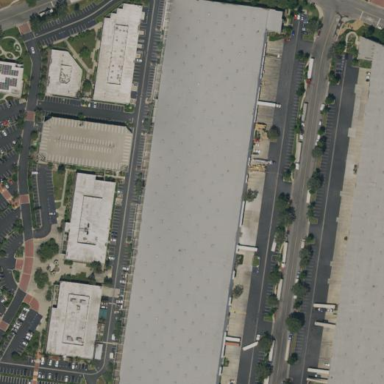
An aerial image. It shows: Warehouse.